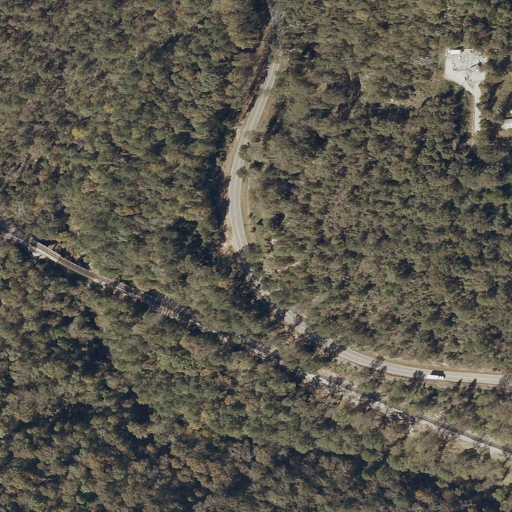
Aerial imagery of valley in Alabama named Hale Hollow containing deciduous forest, open development, mixed forest, pasture, and low intensity development